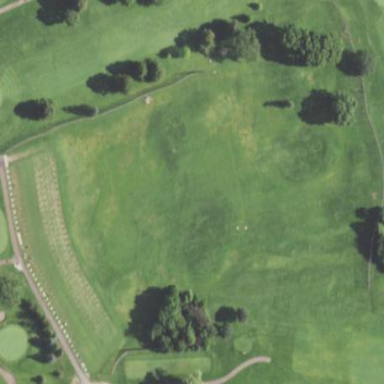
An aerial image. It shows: Driving range for golf on grass surface.